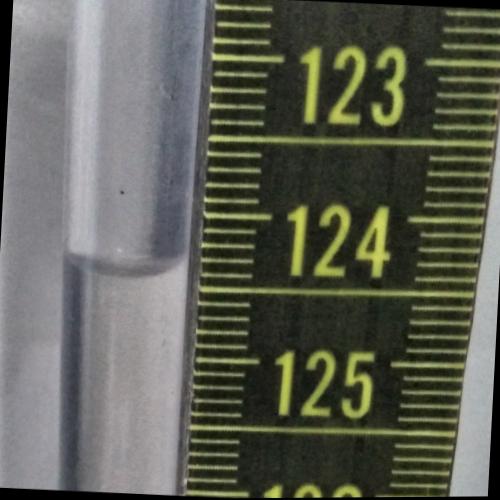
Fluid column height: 124.4 cm